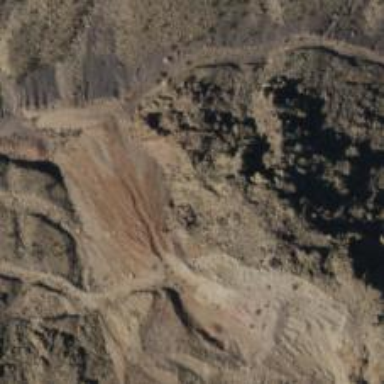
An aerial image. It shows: Quarry area.